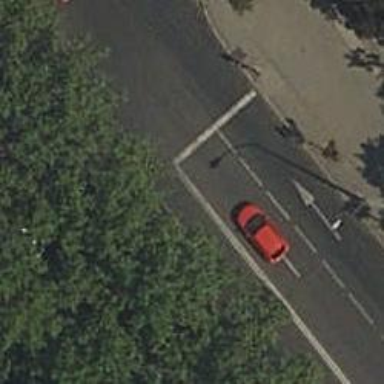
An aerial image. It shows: Road with traffic signals.